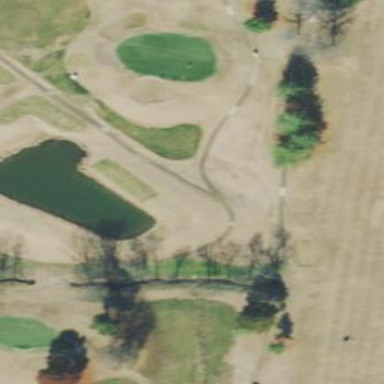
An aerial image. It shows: Picturesque scene of golf course with lateral water hazard.